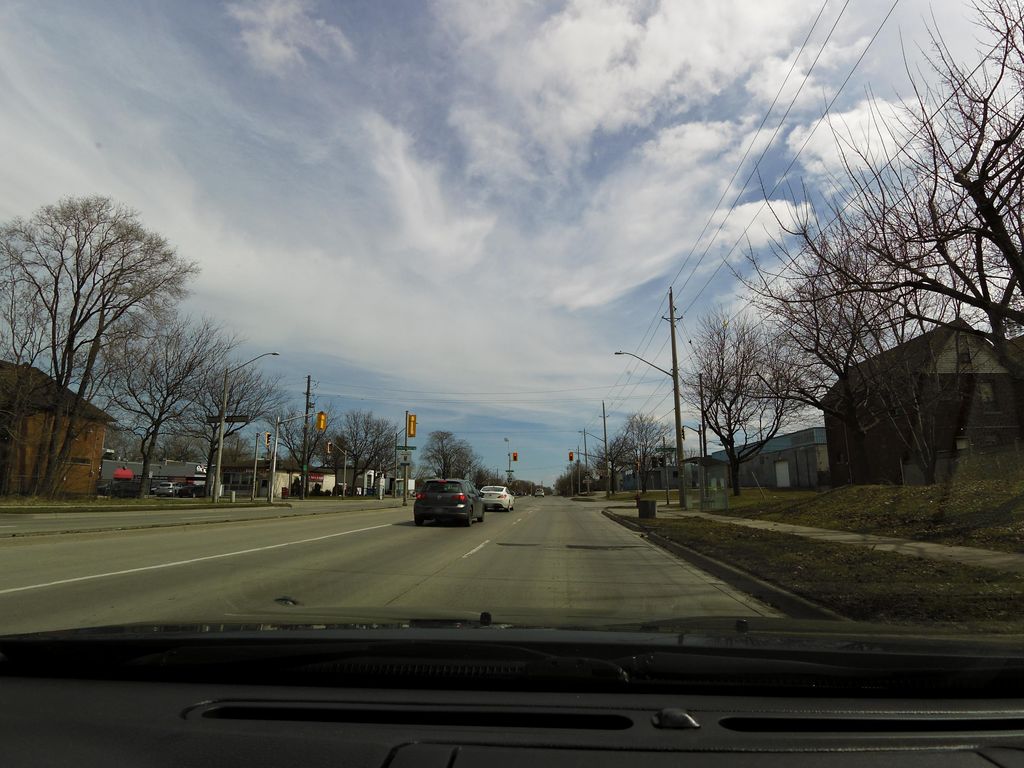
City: hamilton